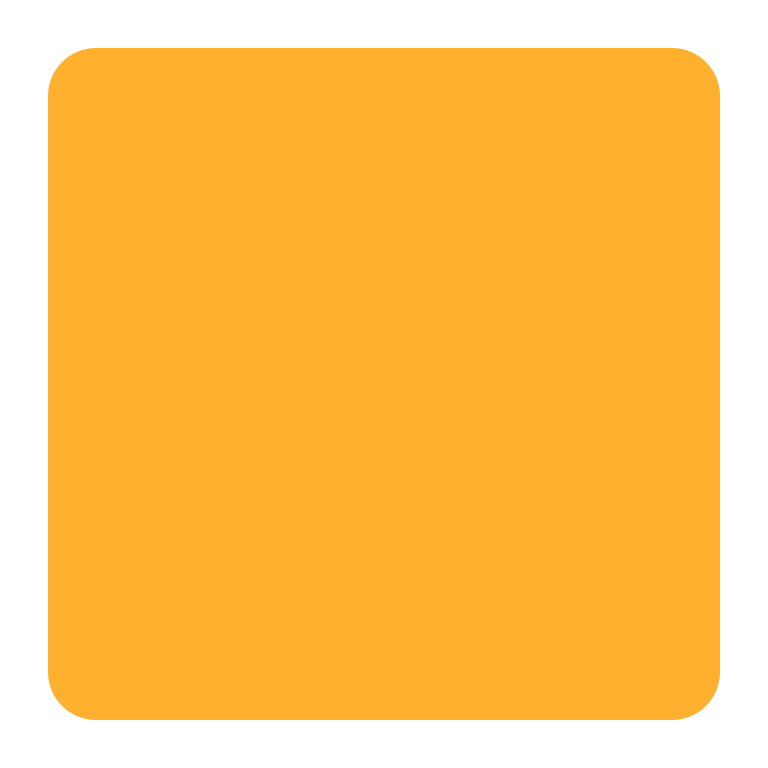
yellow square flat